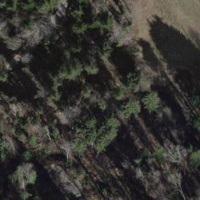
EUNIS habitat code: 44
Species observed at this site:
Neottia nidus-avis
Tussilago farfara